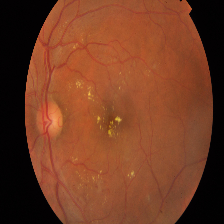
Diabetic retinopathy grade: Proliferative DR